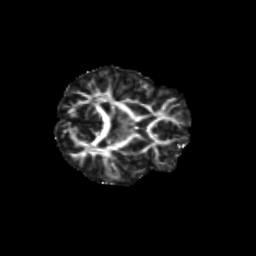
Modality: FA
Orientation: axial
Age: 11
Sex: female
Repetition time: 9.512 s
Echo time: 0.089 s